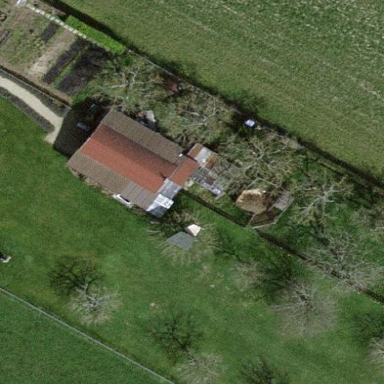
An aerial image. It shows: Simple house.